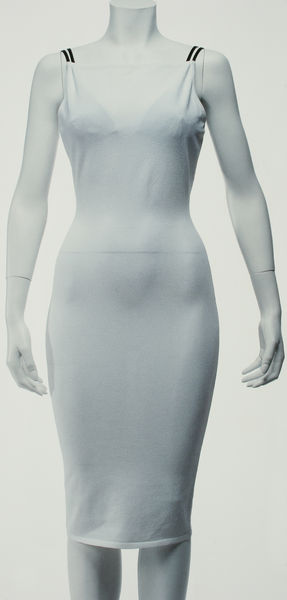
Titel: Kleid und Büstenhalter
Künstler: Tom Ford
Standort: Kyoto (Japan)
Institution: Kyoto Costume Institute
Schlagwörter: weiß, brust, frau, hell, kleid, licht, schwarz, mode, rock, arme, hals, hände, stoff, nachthemd, saum, schulter, beine, taille, modell, bauch, model, schenkel, abendkleid, foto, fotografie, eng, halblang, puppe, sommerkleid, photo, hüfte, durchsichtig, träger, abdruck, kopflos, unterkleid, figurine, fashion, modepuppe, schaufensterpuppe, damenmode, kleiderpuppe, büstenhalter, figurbetont, hauteng, gliedpuppe